Question: I need to get a list of buckets having the client accessKeyId and secretAccessKey. From the docs I understood that I have to update de configurations of AWS, create a new S3 object, then call on it the listBuckets() function with the callback.
So, here's my code:
'''
AWS.config.update({
accessKeyId: awsKey.identifier, secretAccessKey: awsKey.secret, region: awsKey.region,
apiVersion: '2006-03-01'
});
let s3 = new AWS.S3();
s3.listBuckets((response, data) => {
console.log(response);
console.log(data);
});
'''
The problem is that I get:

Thanks for your attention
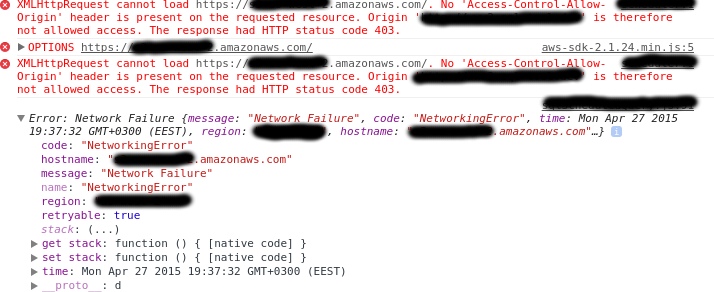
Answer: On the AWS Forums I got an answer that says it's impossible to do that, using amazon-javascript-sdk in the browser.
Here is the post: <URL>